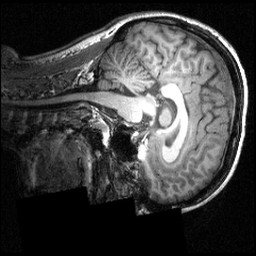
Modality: T1w
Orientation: sagittal
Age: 27
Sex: female
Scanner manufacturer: siemens
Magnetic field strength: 3.951 T
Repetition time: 1.5 s
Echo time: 0.00335 s